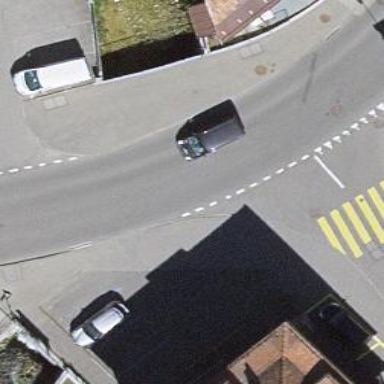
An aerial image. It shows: Public transport stop position.